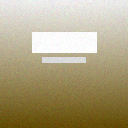
Screen state: on